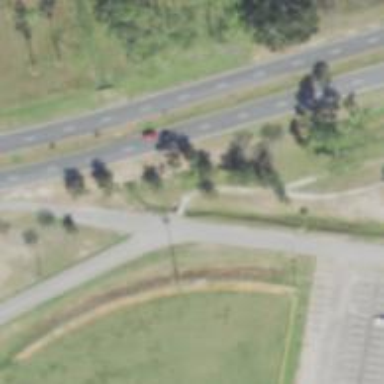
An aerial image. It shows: Footway.